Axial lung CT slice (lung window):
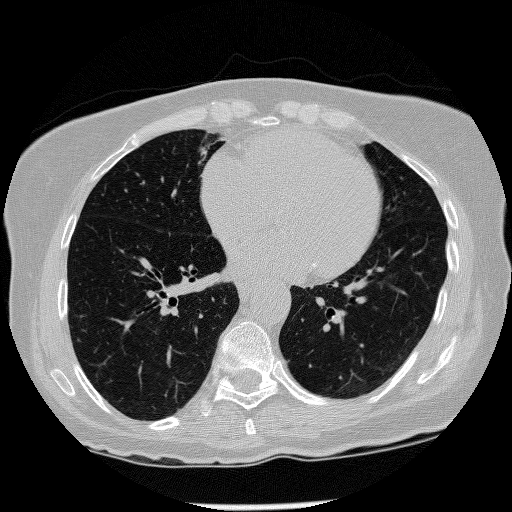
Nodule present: no